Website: lowes
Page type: payment
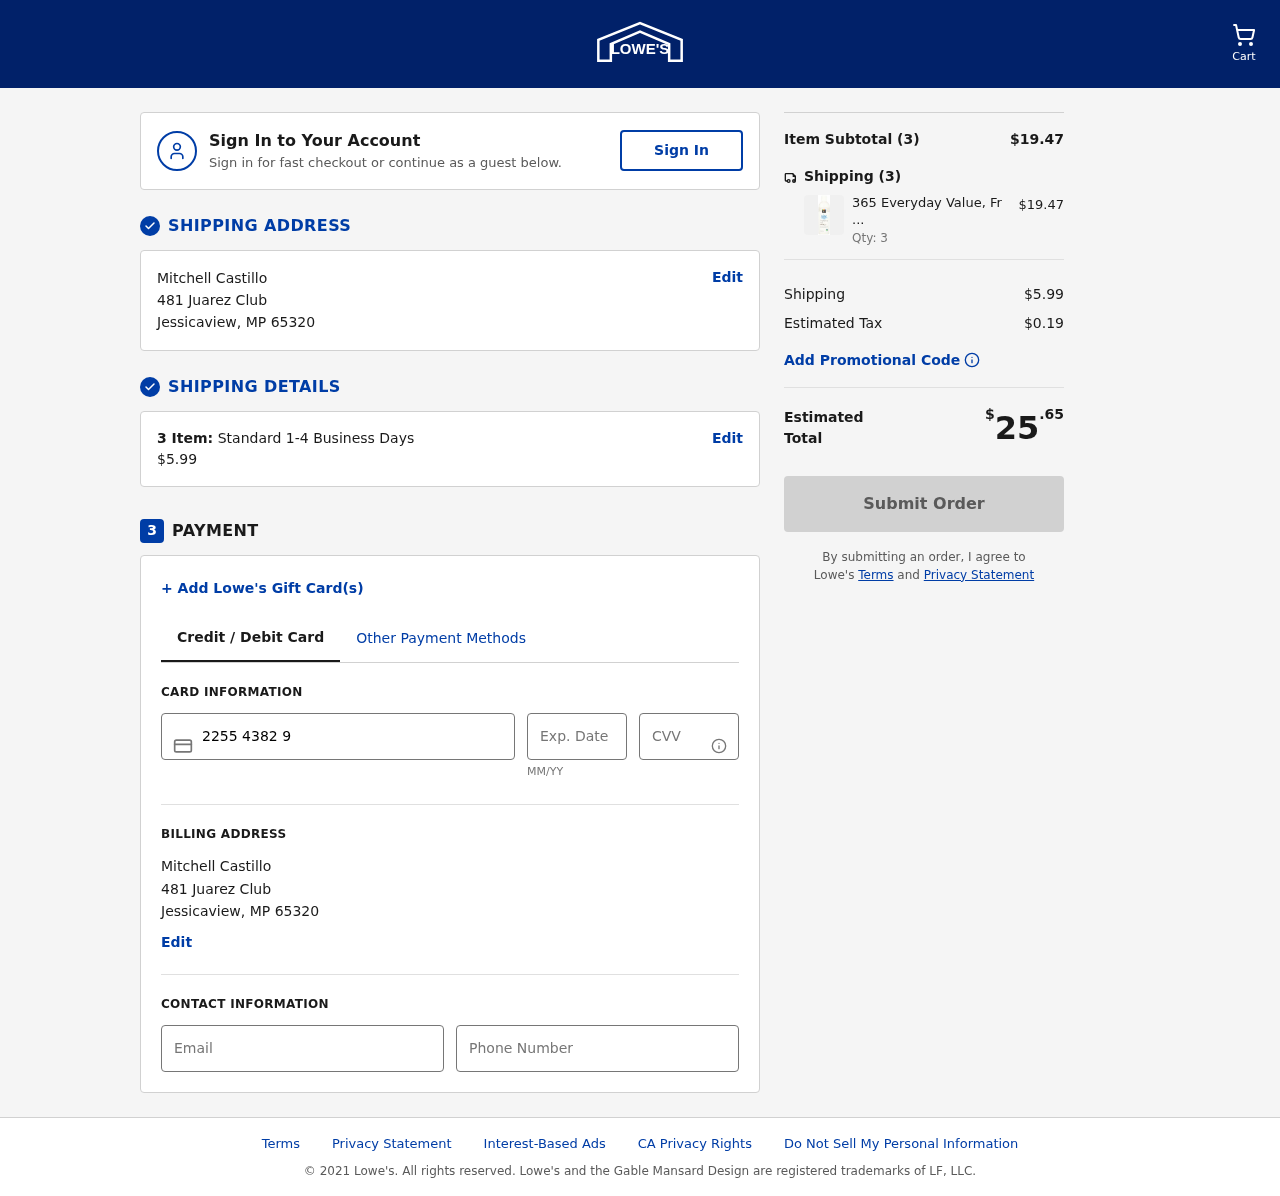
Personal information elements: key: PII_CARD_CVV
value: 596
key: PII_CARD_EXPIRY
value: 04/29
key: PII_CARD_NUMBER
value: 2255 4382 9779 9116
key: PII_CITY
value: Jessicaview
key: PII_EMAIL
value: mitchell.castillo@yahoo.com
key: PII_FULLNAME
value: Mitchell Castillo
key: PII_PHONE
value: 8177811026
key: PII_POSTCODE
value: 65320
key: PII_STATE_ABBR
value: MP
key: PII_STREET
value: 481 Juarez Club
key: PII_FULLNAME2
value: Mitchell Castillo
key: PII_STREET2
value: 481 Juarez Club
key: PII_CITY2
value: Jessicaview
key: PII_STATE_ABBR2
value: MP
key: PII_POSTCODE2
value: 65320
Product elements: key: PRODUCT1_NAME
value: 365 Everyday Value, Fragrance Free Shampoo, 16 fl oz
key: PRODUCT1_PRICE
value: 6.49
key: PRODUCT1_QUANTITY
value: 3
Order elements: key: ORDER_NUM_ITEMS
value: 3
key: ORDER_SHIPPING_COST
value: $5.99
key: ORDER_NUM_ITEMS2
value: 3
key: ORDER_SUBTOTAL
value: $19.47
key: ORDER_NUM_ITEMS3
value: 3
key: ORDER_SHIPPING_COST2
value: $5.99
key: ORDER_TAX
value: $0.19
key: ORDER_TOTAL
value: $25.65